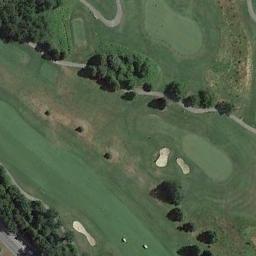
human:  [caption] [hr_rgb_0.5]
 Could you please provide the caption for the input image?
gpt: There are many trees near the golf course .

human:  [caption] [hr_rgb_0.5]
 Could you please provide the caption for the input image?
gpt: There are two large bunkers and two paths .

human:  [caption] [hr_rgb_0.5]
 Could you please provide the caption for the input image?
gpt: There are a few bunkers and a few paths on the large green lawn on the golf course and many trees .

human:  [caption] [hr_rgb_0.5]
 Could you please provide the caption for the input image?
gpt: The golf course has some putting greens, Fairways, Roads, Barrier trees and three sandpits .

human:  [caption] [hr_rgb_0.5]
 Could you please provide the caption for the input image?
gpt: There are some green trees and three bunkers on the golf course .